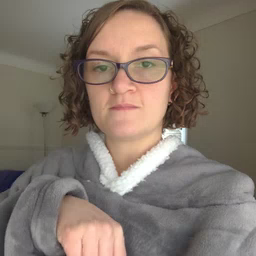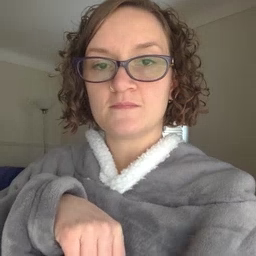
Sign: boat